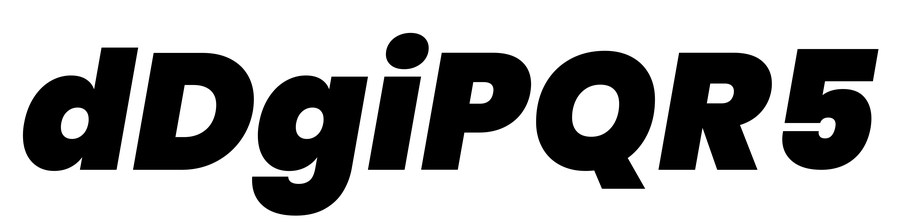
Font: Poppins-BlackItalic